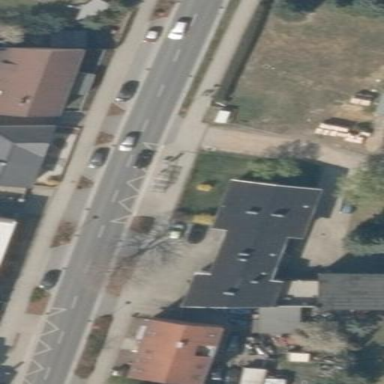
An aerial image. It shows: Building with flat roof.